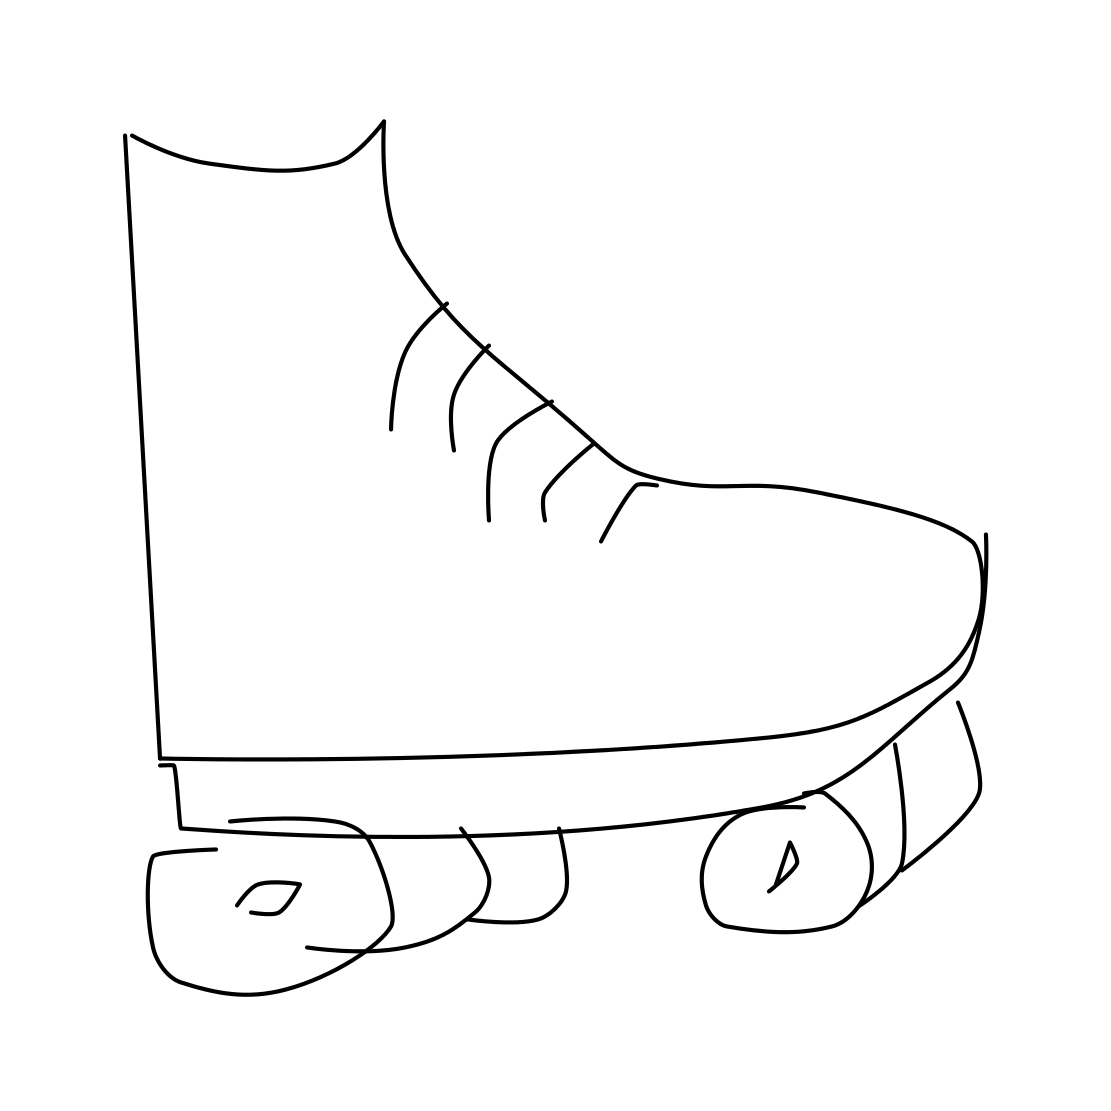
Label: rollerblades